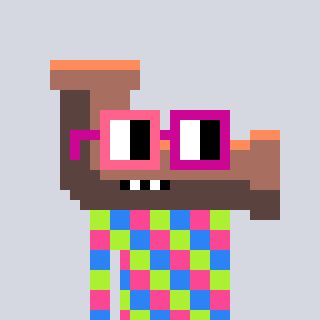
a pixel art character with square pink and red glasses, a pipe-shaped head and a teal-colored body on a cool background